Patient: sex M, age 46
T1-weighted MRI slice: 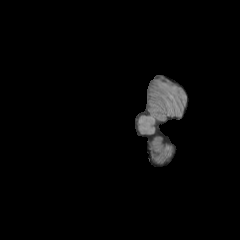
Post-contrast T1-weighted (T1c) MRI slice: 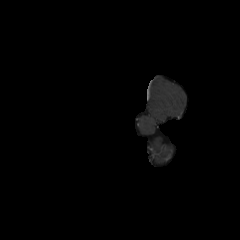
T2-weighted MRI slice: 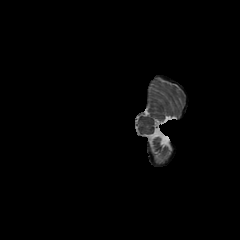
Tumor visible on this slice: no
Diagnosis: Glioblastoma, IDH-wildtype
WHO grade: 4